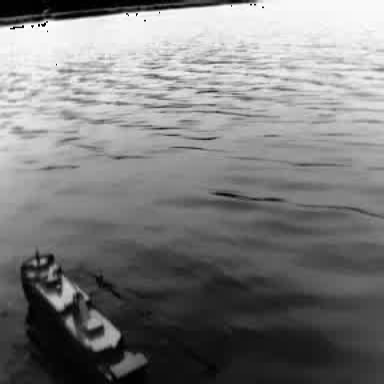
There is a container_ship in the infrared image.